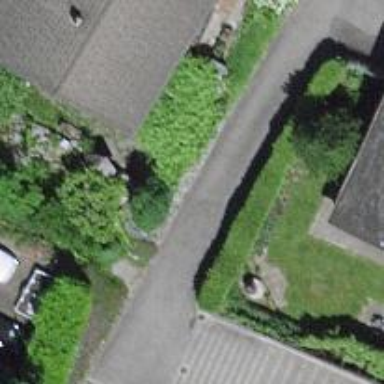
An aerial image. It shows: Living street.